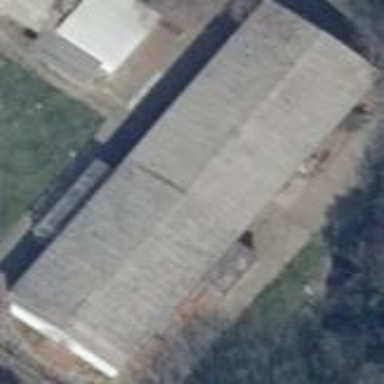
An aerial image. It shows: Animal shelter housed in building.